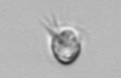
Label: Ciliophora